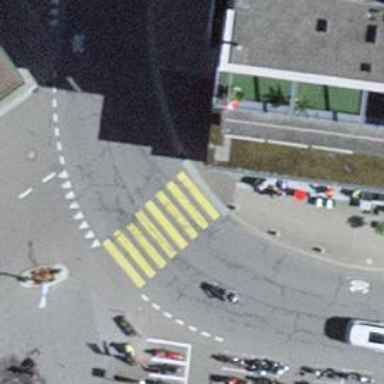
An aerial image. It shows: Zebra crossing with distinctive zebra markings on the road.